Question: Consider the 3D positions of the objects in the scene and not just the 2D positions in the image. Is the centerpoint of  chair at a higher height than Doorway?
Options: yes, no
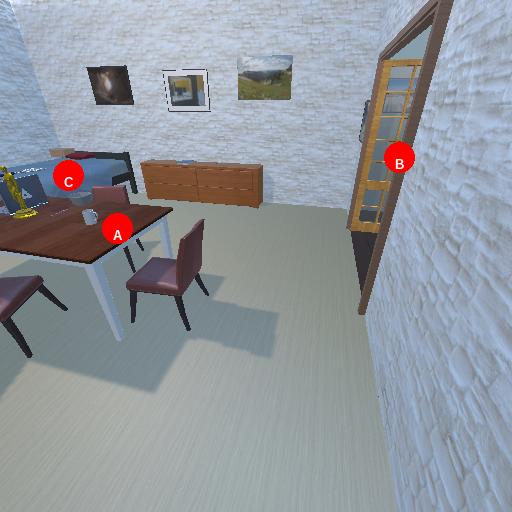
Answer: yes